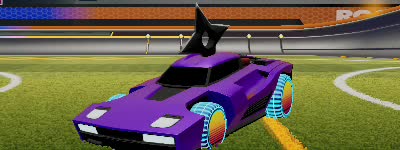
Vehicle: breakout